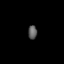
Tissue: lung
Cell type: Epithelial cells
Senescence score: 0.5607
Nuclear area (px): 122
Mean DAPI intensity: 91.107